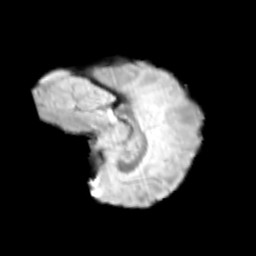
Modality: T2w
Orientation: sagittal
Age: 9
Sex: female
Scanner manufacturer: siemens
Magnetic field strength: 3 T
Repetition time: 3.8 s
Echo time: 0.07 s